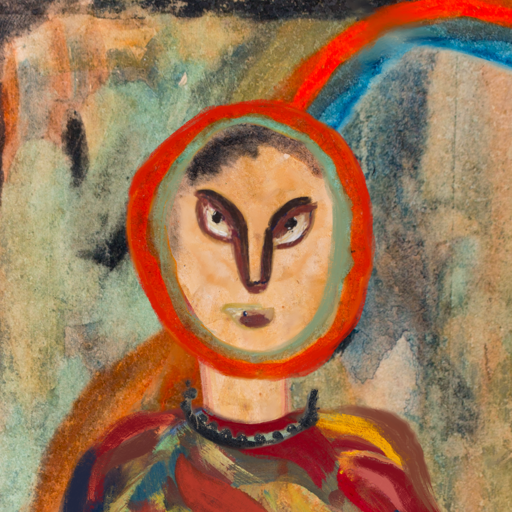
Background: Childish, Head And Neck Front: Childish, Face Front: After_Raid, Bust: Mother_And_Son_Son, Hair Front: Sisters, Head Accessory: Blank, Second Necklace: Blank, Necklace: Childish, Baby: Blank